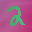
Label: 2